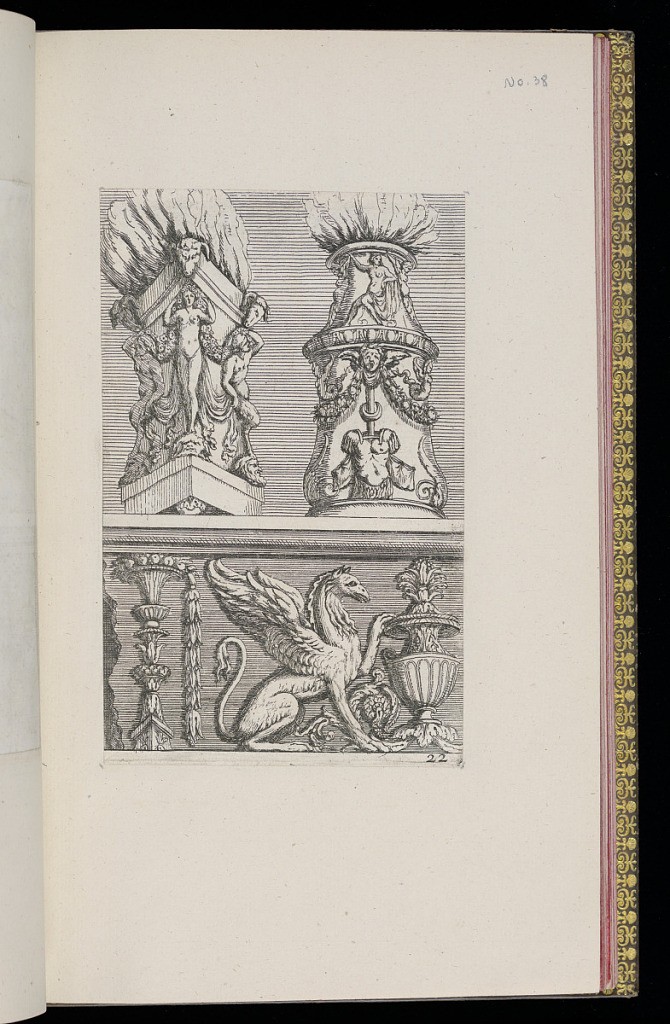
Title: Two Designs for Altars and a Frieze
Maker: D. Antoine Pierretz, French, active 1647
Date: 1648
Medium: Etching on laid paper
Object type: Print
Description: Two designs for flaming altars and an ornamental frieze below featuring sculpted classical motifs including female figures, ram's heads, arms and armor, masks (mascarons), festoons of leaves, vases, a griffin, egg and dart molding, fluting, and gadrooning. The plate is numbered.